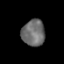
Tissue: prostate
Cell type: Epithelial cells
Senescence score: 0.3359
Nuclear area (px): 592
Mean DAPI intensity: 109.15